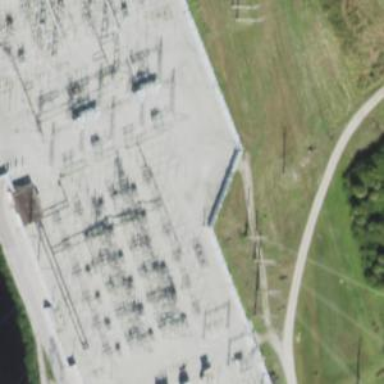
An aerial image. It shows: Switch for power supply.